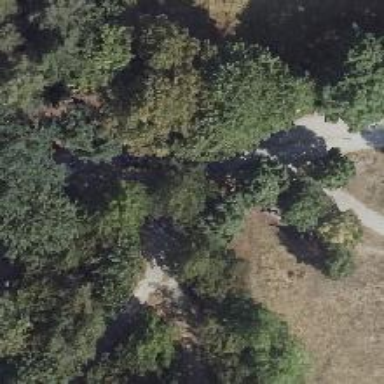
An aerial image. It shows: Deciduous broadleaved tree in park.